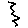
Label: zigzag